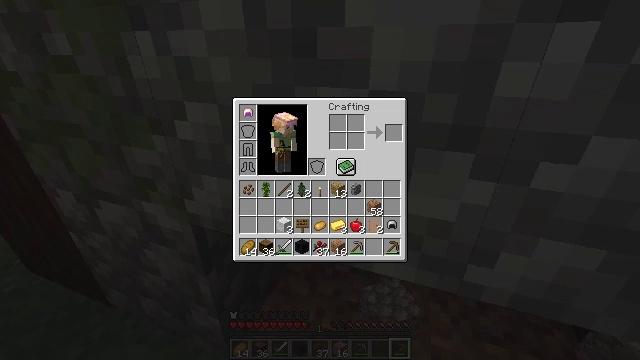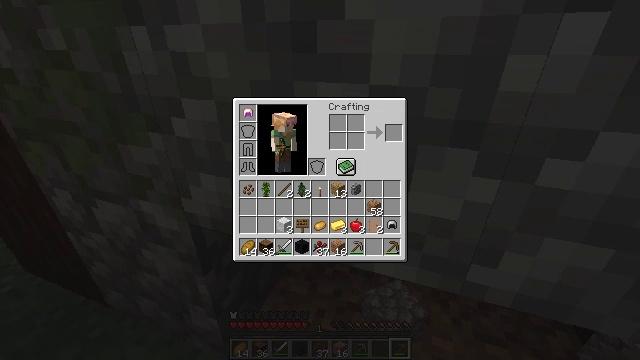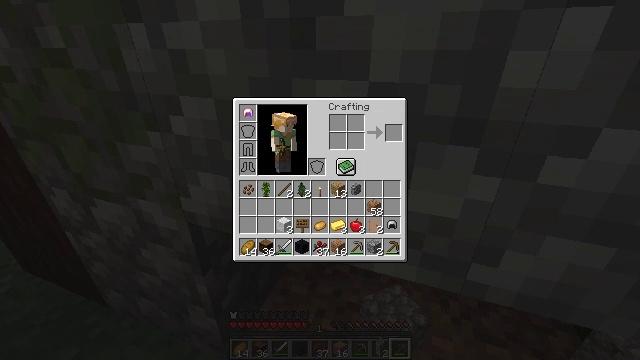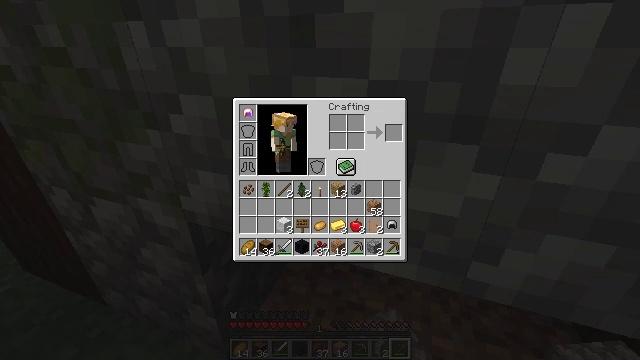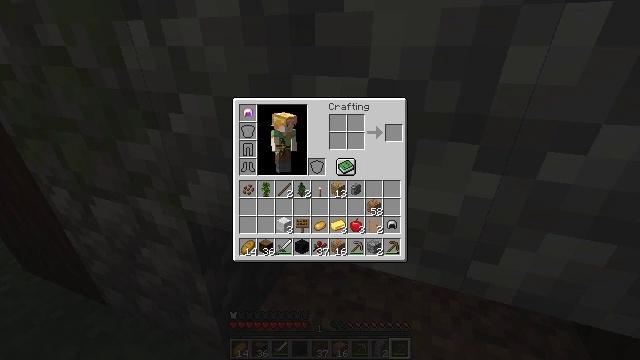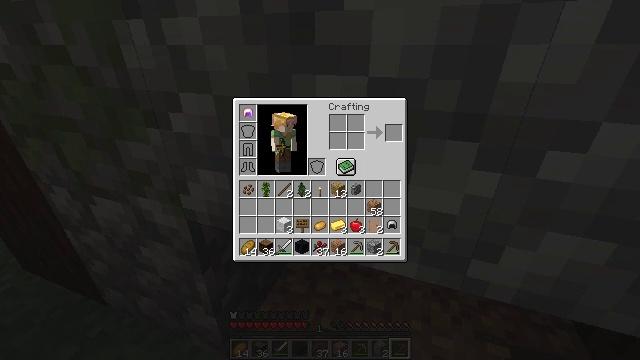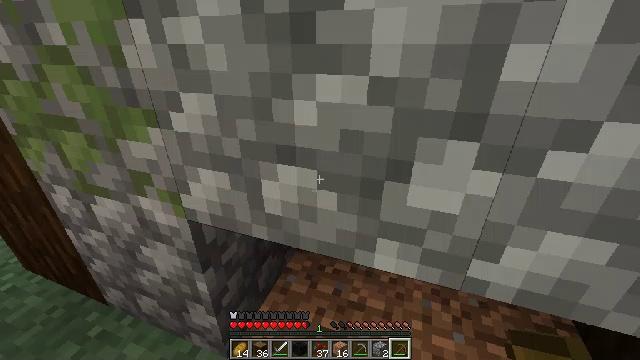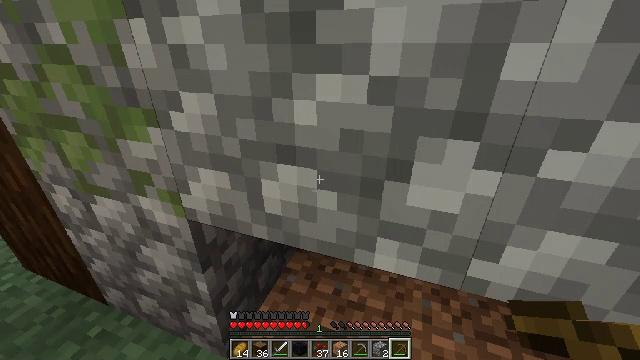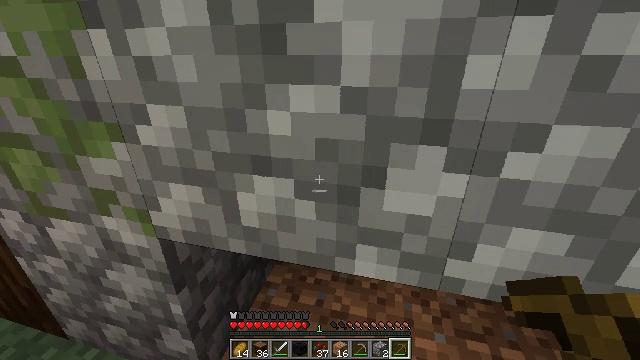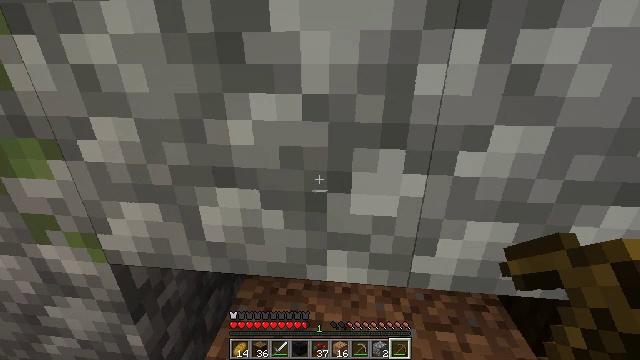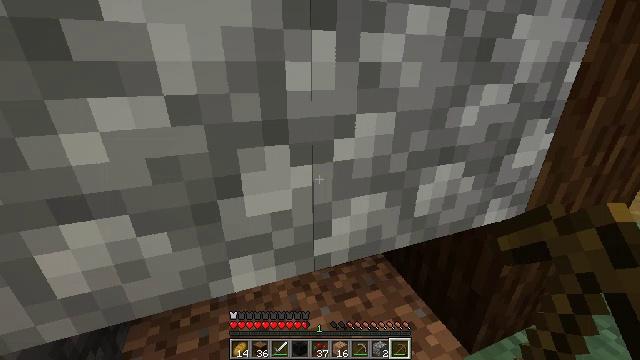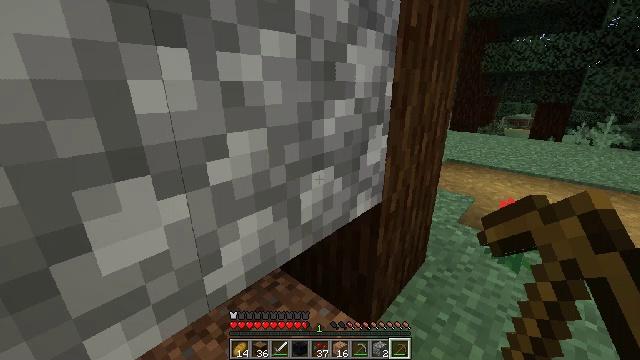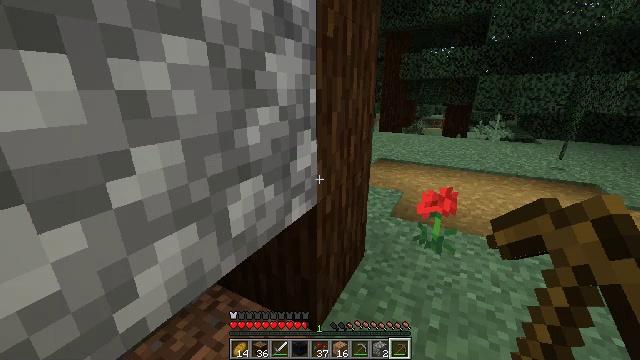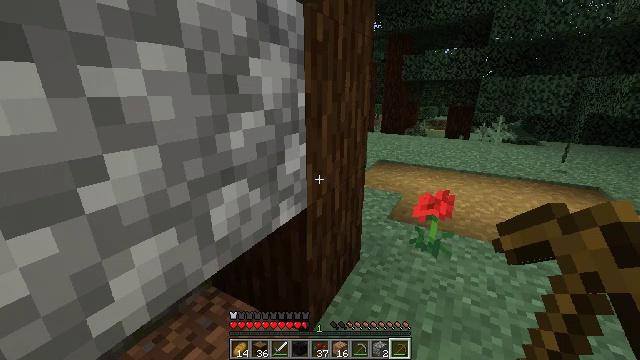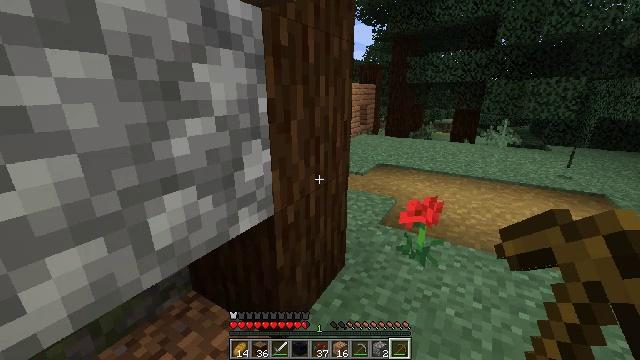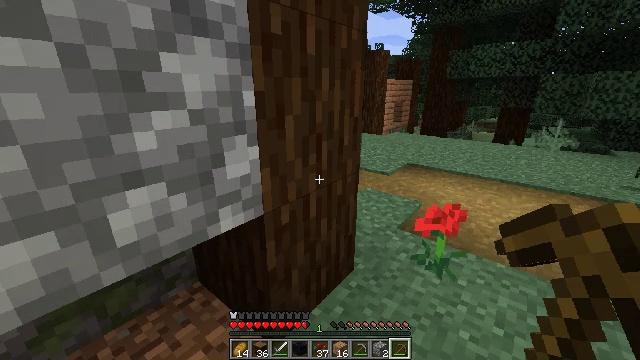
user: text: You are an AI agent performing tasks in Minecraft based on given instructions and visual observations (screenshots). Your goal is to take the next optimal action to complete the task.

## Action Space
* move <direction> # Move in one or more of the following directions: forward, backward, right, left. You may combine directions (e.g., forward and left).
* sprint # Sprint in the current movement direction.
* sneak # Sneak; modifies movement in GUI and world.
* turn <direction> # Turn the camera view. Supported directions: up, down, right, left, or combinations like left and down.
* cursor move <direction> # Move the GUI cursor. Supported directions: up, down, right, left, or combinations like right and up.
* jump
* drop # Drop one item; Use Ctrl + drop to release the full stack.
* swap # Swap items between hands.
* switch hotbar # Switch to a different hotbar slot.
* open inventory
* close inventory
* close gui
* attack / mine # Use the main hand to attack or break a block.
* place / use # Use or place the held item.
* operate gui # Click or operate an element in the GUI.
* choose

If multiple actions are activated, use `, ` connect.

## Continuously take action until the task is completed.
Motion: motion action
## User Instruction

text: Mine cobblestone to craft tools and furnaces.
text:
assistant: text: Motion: open gui
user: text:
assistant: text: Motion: no_op
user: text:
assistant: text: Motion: no_op
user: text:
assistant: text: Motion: no_op
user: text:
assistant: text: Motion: no_op
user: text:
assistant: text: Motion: no_op
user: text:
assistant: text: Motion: close gui
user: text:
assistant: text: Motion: turn right and up
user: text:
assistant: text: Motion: turn right and up
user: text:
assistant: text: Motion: turn right
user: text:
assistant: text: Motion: turn right and up
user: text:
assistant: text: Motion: move right, turn right and up
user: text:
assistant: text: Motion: move right
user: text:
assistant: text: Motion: move forward and move right, turn left
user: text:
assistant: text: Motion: move forward and move right, turn left
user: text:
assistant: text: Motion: move forward and move right, turn left and down
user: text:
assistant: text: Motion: turn left and down
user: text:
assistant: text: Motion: turn left and down
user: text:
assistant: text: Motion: move left, turn left and down
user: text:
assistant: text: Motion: move left, turn left
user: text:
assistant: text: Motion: move forward and move left, turn left
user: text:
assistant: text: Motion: move forward and move left, turn left
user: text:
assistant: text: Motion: move forward and move left
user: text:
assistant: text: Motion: move forward and move left, attack / mine
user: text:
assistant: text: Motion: attack / mine
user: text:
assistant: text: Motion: attack / mine
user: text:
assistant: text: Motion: attack / mine
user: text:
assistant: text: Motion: attack / mine
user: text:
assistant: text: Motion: attack / mine
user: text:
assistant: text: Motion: attack / mine